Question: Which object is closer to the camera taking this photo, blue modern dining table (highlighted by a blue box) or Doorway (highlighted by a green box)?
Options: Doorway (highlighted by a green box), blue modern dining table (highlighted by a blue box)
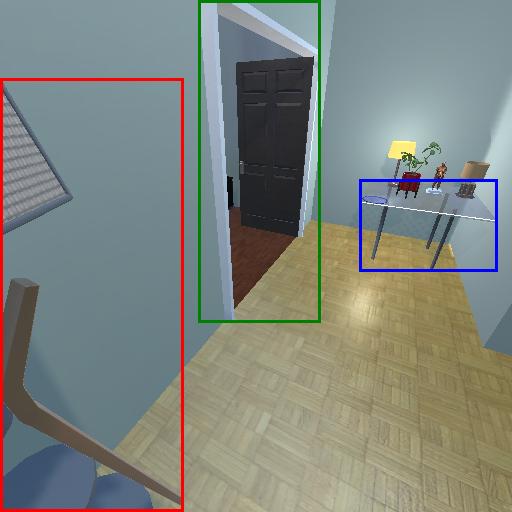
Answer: Doorway (highlighted by a green box)